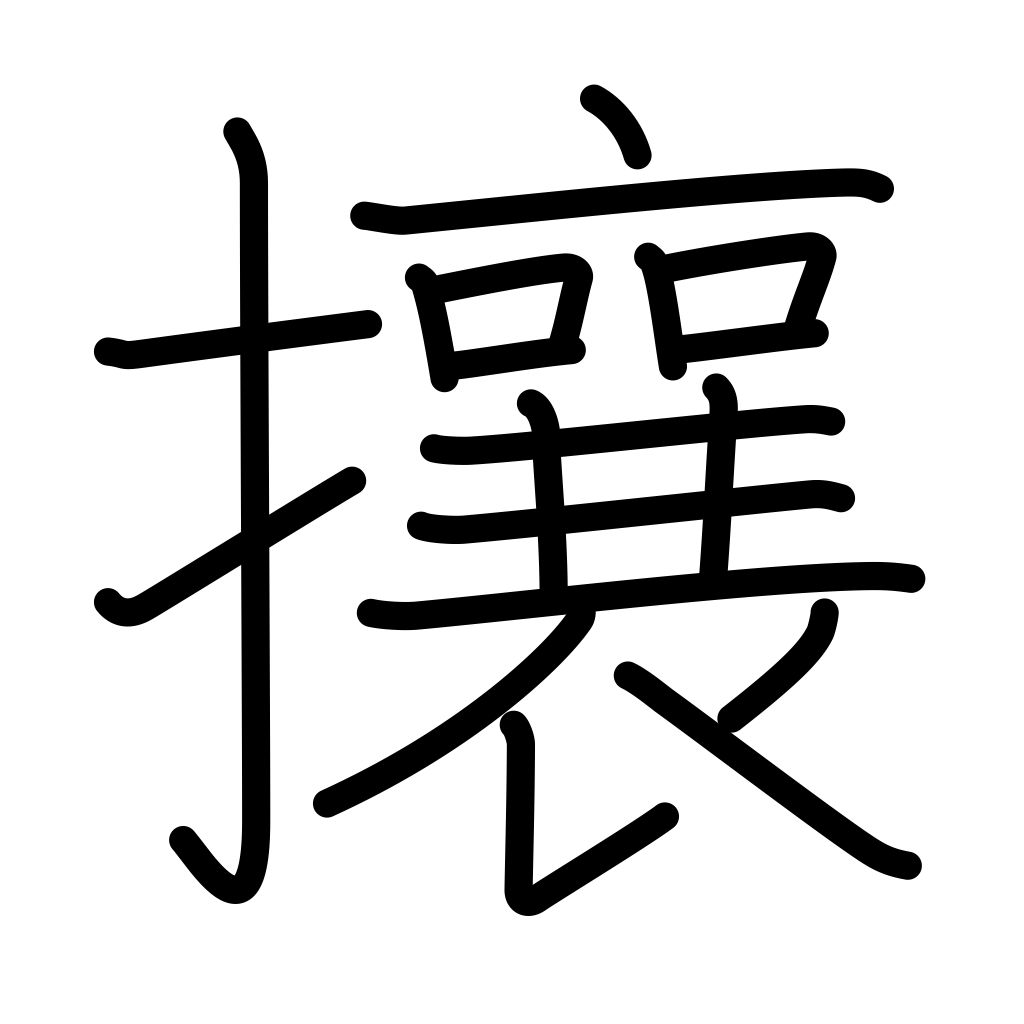
Meaning: chase away, steal